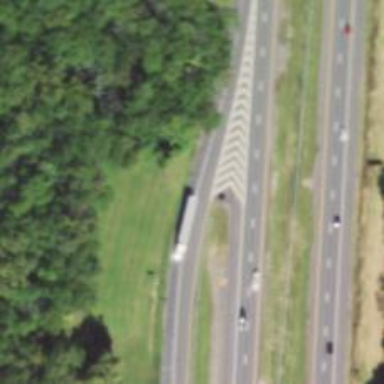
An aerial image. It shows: Rest area along the road.